Question: What is the proper approach to creating a table view controller that is used for user input and has all static cells in which some are text fields, some are date pickers, switches, etc.
My use case is exactly the same as the calendar application's. Table View Controller pushed modally when the user hits the plus button and the user enters data into a few text fields, flips some switches, and picks some dates.
Are the cells for this type of table view created programmatically using the provided datasource methods?

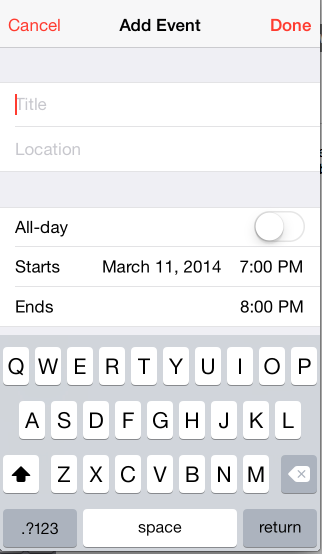
Answer: Storyboards are the only way to create static table views. You define an entire scene, and can define all cells as you like. You don't even need custom cell subclasses, you can connect labels and text fields defined in the cells as properties of the view controller directly, for easy access.
I have implemented a very similar view controller in our app using a Storyboard, where the entire scene is defined within the storyboard, including alert time and invitees. I implemented the initial view controller as a navigation controller, just like the 'EKEventEditViewController'.